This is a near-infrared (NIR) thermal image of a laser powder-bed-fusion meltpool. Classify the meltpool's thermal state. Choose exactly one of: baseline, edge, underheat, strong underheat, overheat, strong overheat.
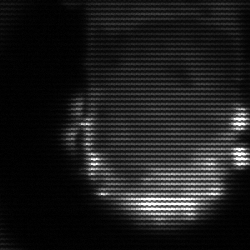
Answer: baseline